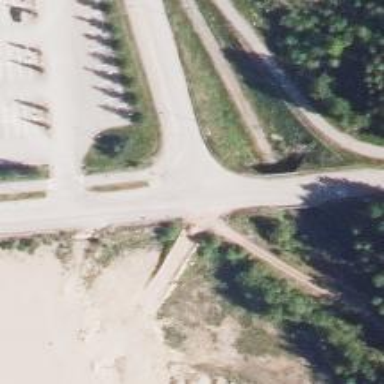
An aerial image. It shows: Crossing on the road.